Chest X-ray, PA view. Patient: 52 years old, sex F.
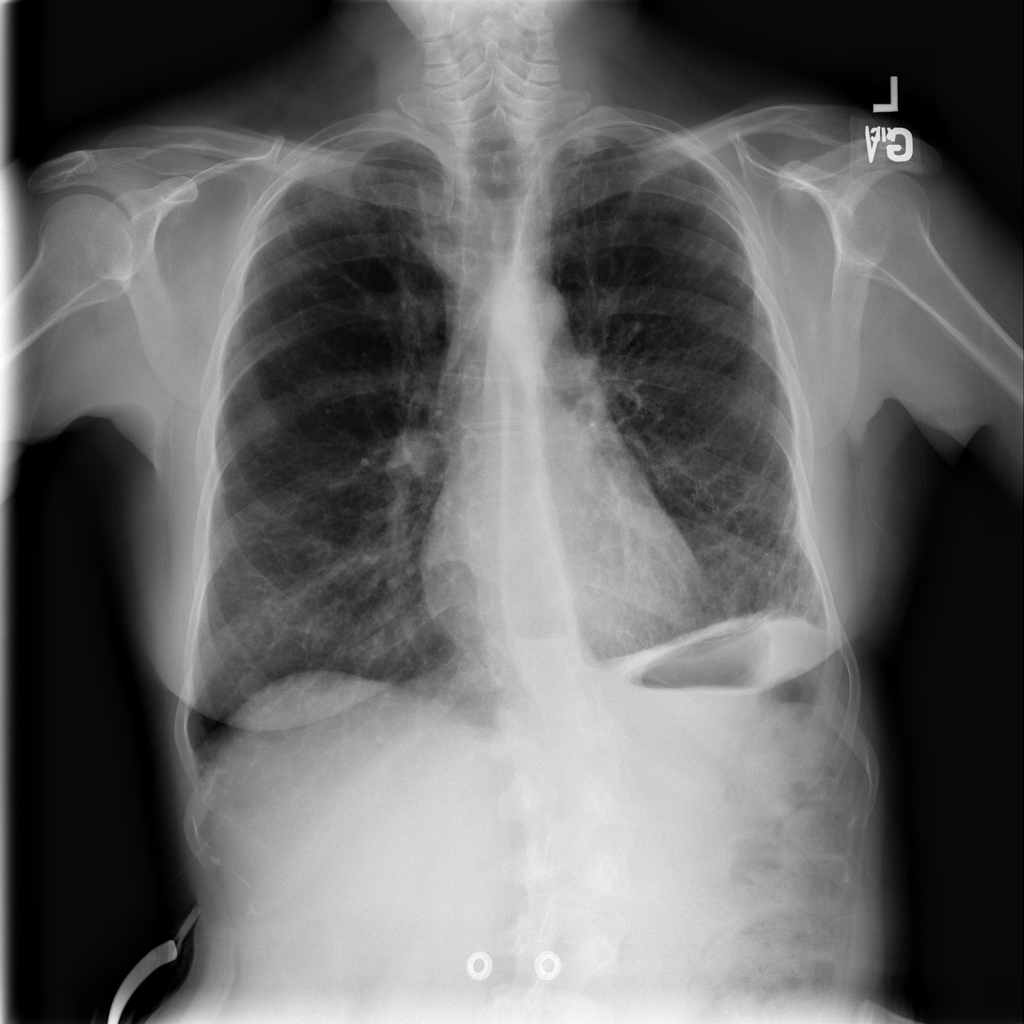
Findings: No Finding